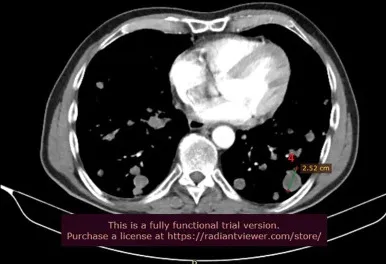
(A-C): Baseline thoracic CT showing multiple metastases bilaterally (June 2021).
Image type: radiology (ct)